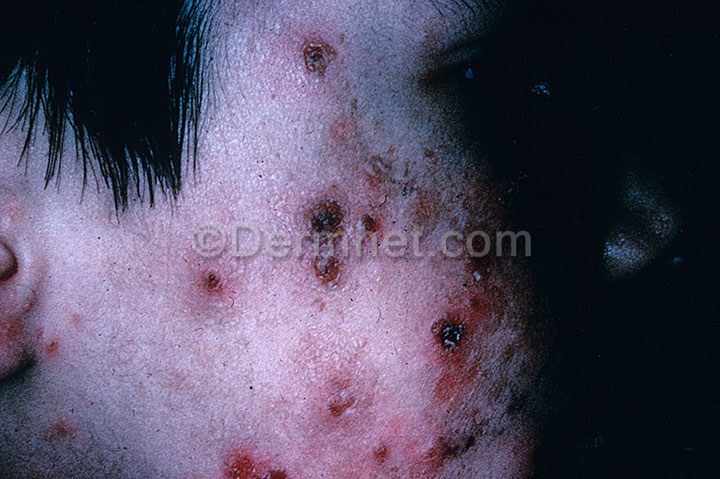
Disease: Light Diseases and Disorders of Pigmentation